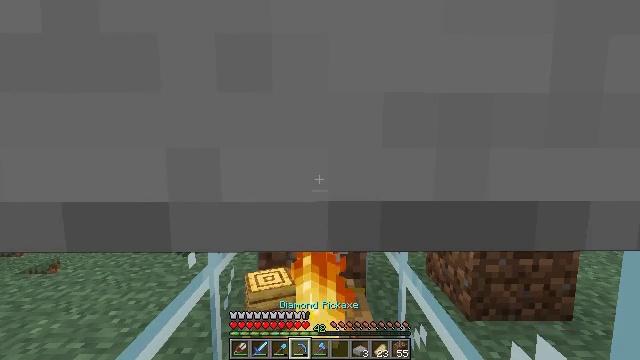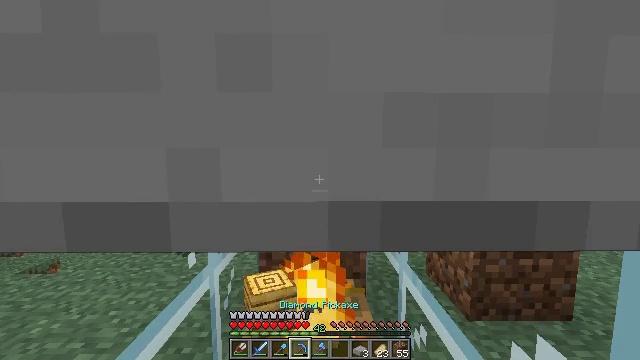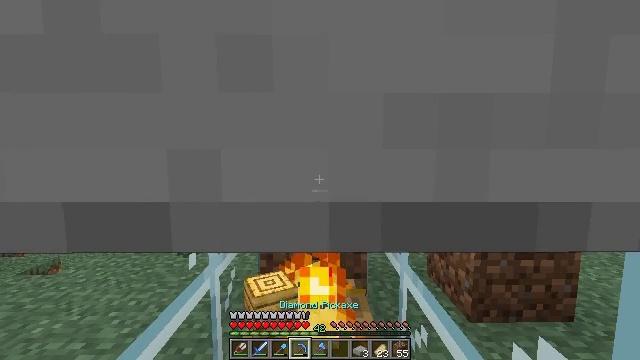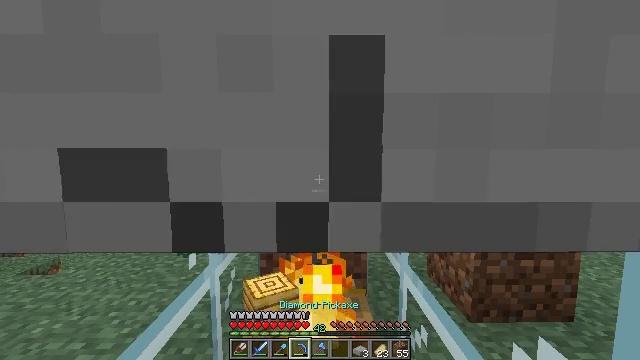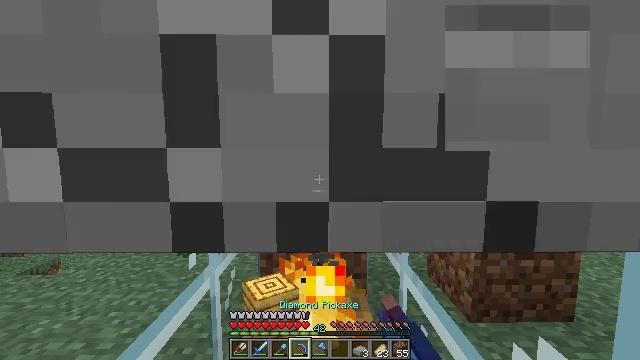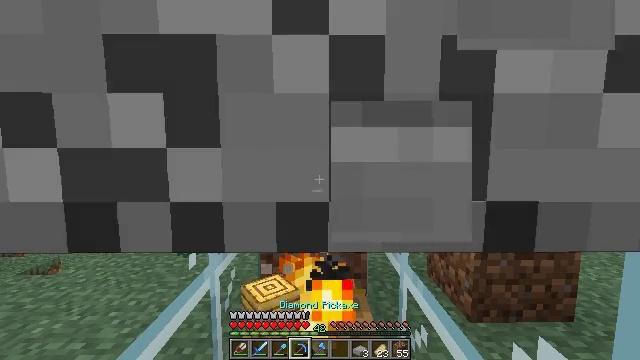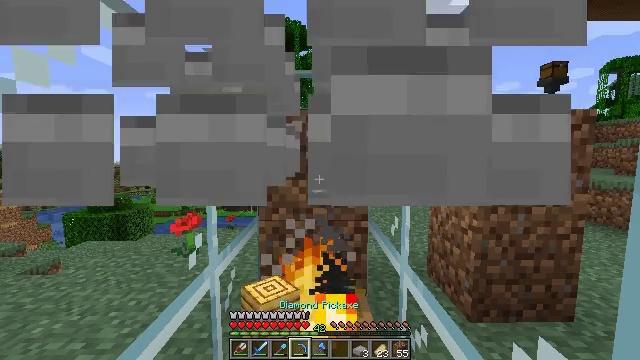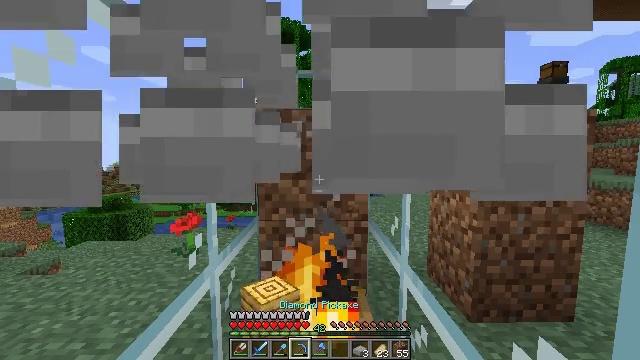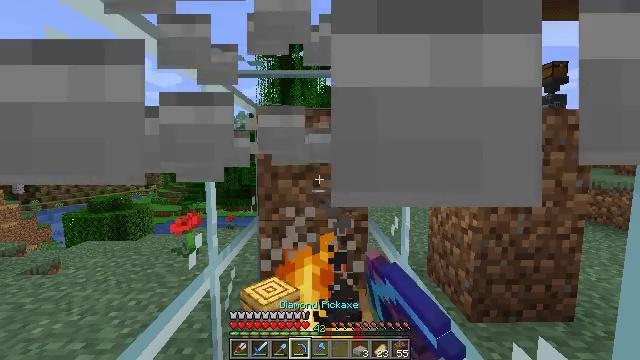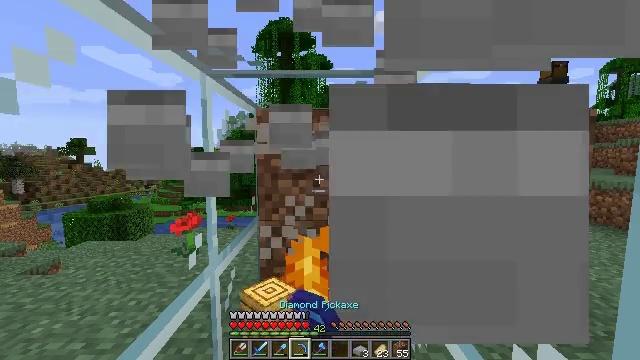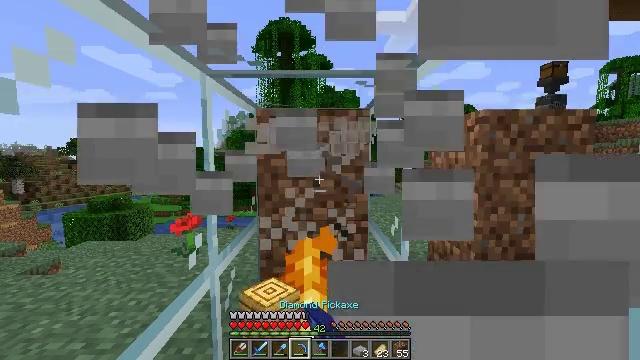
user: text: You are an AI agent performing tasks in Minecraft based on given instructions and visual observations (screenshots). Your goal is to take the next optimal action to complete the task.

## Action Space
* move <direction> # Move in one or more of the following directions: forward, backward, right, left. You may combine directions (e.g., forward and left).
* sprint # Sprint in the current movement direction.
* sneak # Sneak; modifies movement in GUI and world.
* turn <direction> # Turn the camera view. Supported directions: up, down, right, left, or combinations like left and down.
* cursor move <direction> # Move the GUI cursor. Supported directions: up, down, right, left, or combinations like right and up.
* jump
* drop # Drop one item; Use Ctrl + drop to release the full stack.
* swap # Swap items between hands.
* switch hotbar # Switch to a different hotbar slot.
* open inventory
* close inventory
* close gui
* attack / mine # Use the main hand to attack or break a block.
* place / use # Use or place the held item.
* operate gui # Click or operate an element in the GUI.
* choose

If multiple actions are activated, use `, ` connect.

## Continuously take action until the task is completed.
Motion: motion action
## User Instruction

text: Break the smooth stone slab to reuse it.
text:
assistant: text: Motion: no_op
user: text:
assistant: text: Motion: no_op
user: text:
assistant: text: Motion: attack / mine
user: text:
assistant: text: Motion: attack / mine
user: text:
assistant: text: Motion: attack / mine
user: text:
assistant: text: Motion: attack / mine
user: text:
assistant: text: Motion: attack / mine
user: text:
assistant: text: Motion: attack / mine
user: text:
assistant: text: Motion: attack / mine
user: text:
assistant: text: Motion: attack / mine
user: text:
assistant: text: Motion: attack / mine